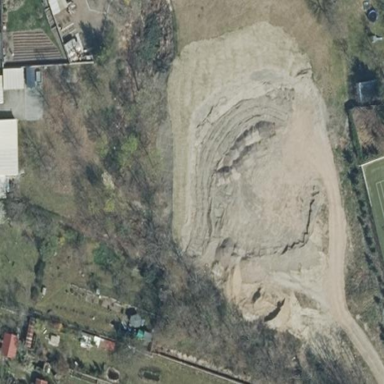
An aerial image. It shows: Brownfield site.